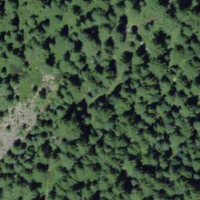
EUNIS habitat code: 43
Species observed at this site:
Micranthes stellaris